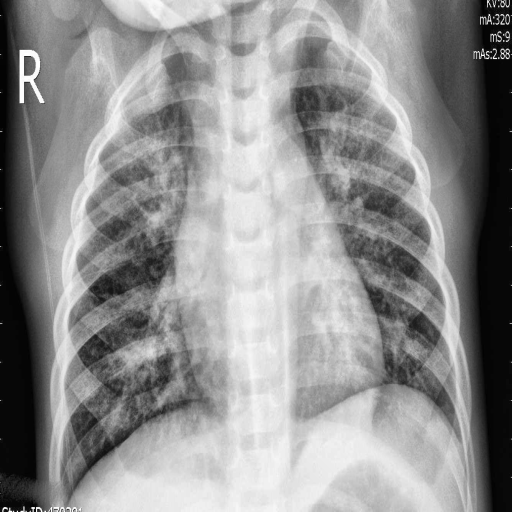
Finding: PNEUMONIA